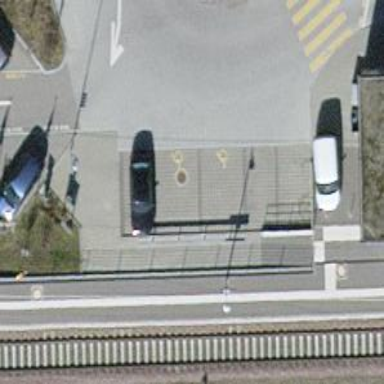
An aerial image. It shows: Car-sharing service available at this location.